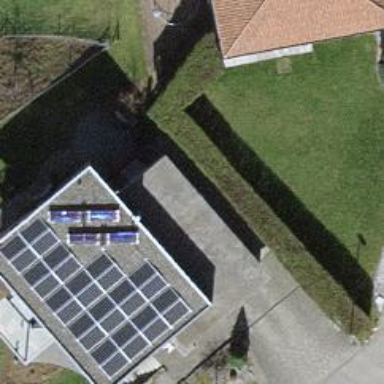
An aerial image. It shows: Building with flat roof.